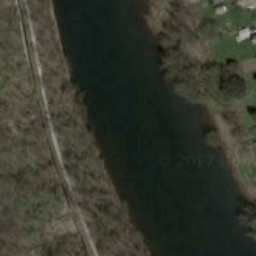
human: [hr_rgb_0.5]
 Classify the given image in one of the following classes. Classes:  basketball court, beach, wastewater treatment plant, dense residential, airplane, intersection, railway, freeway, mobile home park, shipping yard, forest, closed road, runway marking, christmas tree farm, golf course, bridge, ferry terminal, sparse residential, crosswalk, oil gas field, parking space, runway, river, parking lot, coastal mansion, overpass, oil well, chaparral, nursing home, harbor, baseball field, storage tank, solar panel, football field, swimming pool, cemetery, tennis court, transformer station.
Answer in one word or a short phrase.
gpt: river